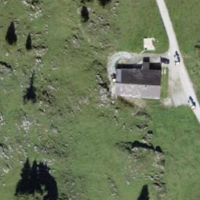
EUNIS habitat code: 23
Species observed at this site:
Gentianella campestris
Sambucus racemosa